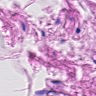
Metastatic tissue present: no